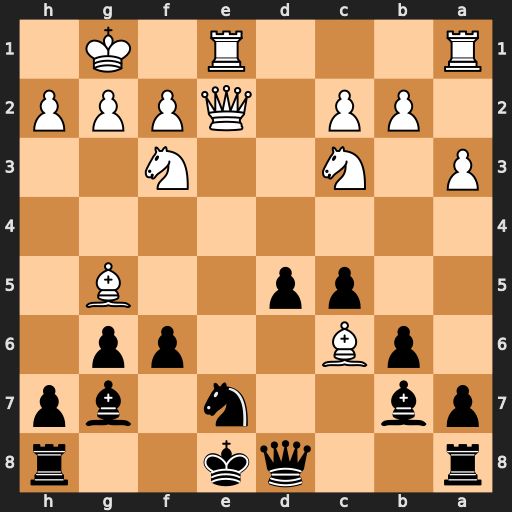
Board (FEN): r2qk2r/pb2n1bp/1pB2pp1/2pp2B1/8/P1N2N2/1PP1QPPP/R3R1K1
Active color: b
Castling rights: kq
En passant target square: -
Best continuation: Bxc6 Bxf6 Bxf6